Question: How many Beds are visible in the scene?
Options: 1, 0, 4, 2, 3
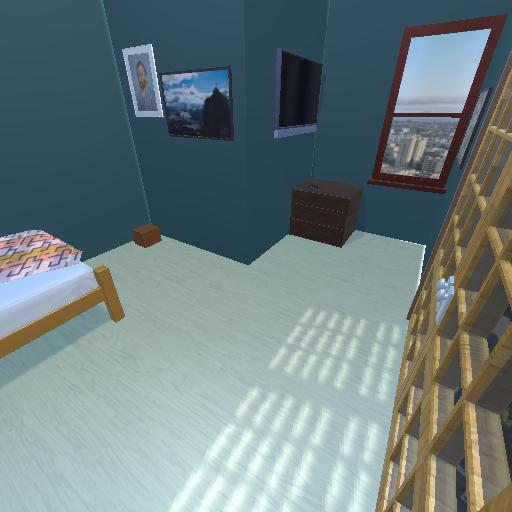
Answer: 1